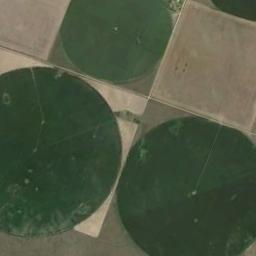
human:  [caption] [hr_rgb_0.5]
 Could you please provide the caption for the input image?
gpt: Three dark green circular farmlands with different radii are surrounded by other farmlands that grows other crops .

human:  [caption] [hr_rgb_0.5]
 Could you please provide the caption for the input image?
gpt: Some green circle farmland are in the bare land .

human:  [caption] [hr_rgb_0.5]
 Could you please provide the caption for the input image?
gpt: Each circular field is surrounded by a square .

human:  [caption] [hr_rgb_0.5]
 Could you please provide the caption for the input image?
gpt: Three neatly arranged circular green fields of different sizes .

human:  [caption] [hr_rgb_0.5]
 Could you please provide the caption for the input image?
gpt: There are three green circular farmlands of different sizes .